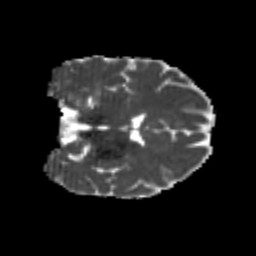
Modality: MD
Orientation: coronal
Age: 24
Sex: female
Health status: healthy
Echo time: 0.074 s